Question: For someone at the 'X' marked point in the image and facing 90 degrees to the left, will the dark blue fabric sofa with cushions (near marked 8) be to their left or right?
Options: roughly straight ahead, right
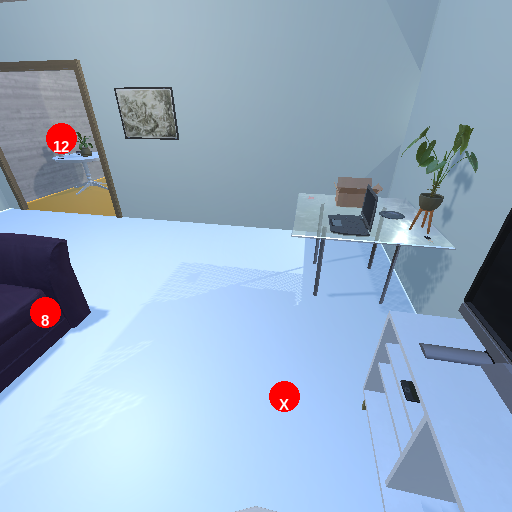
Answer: roughly straight ahead